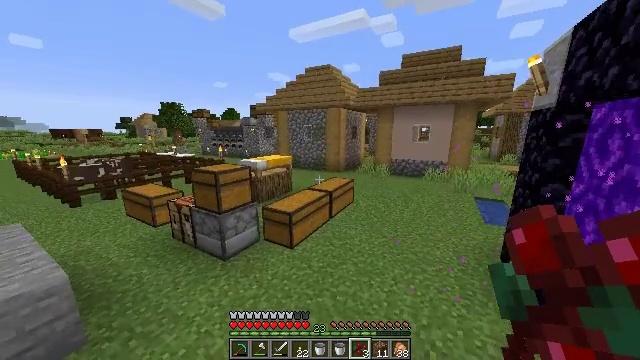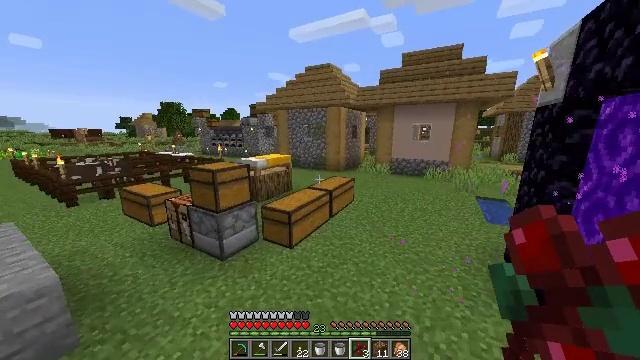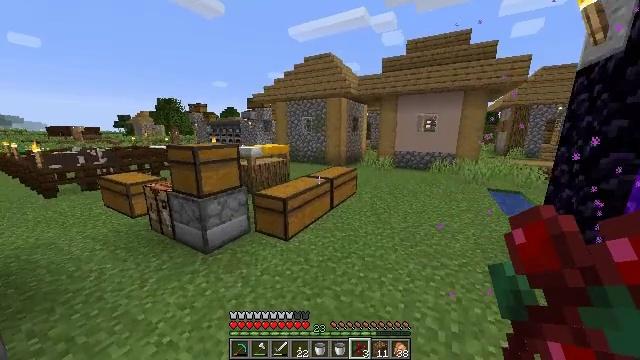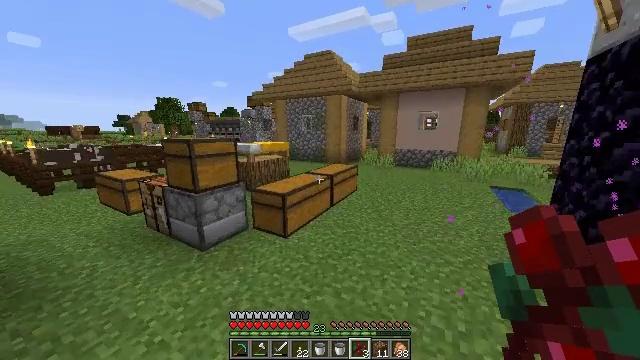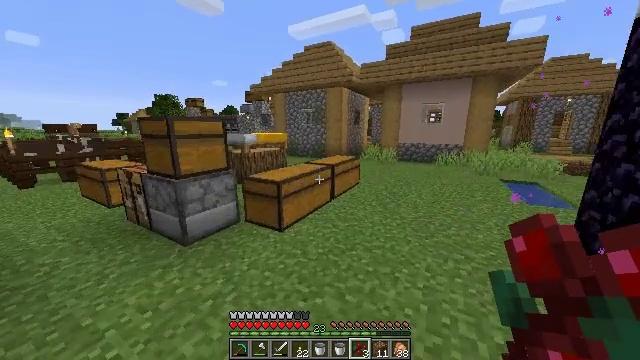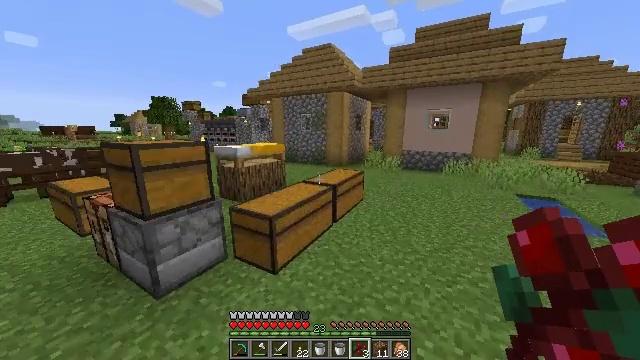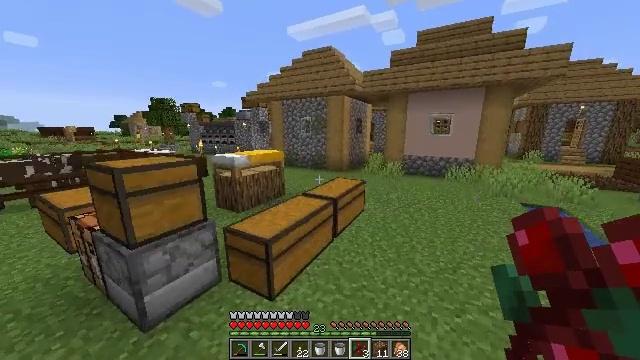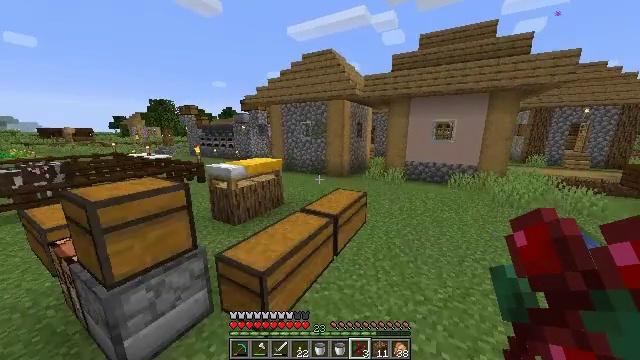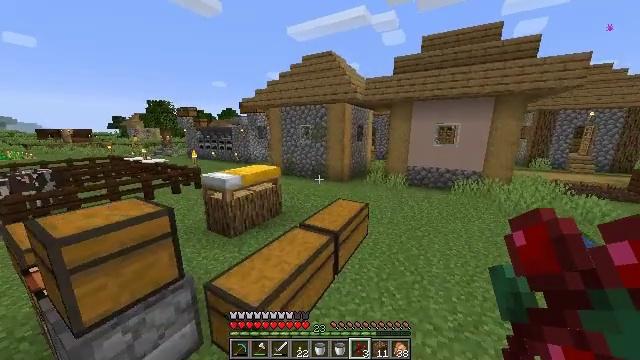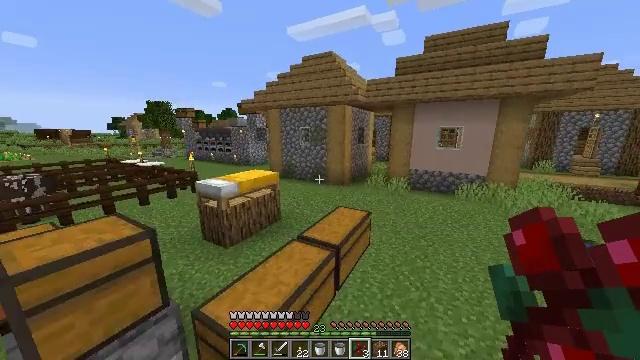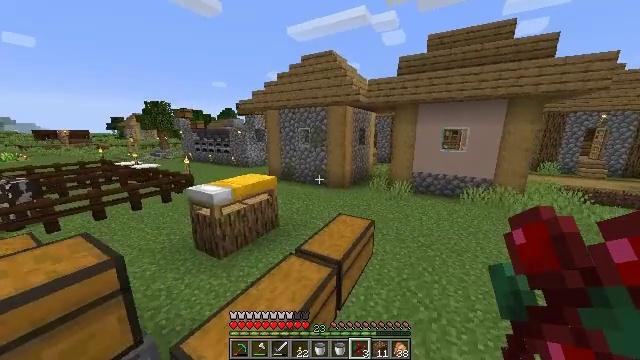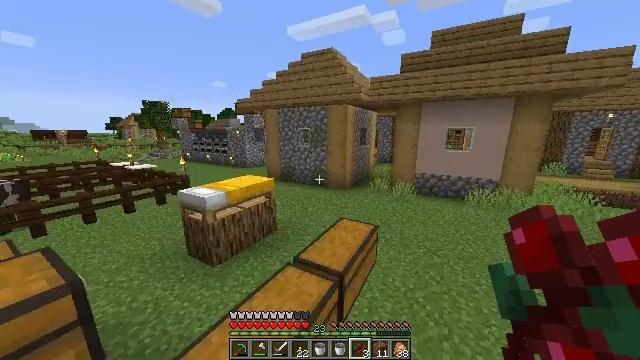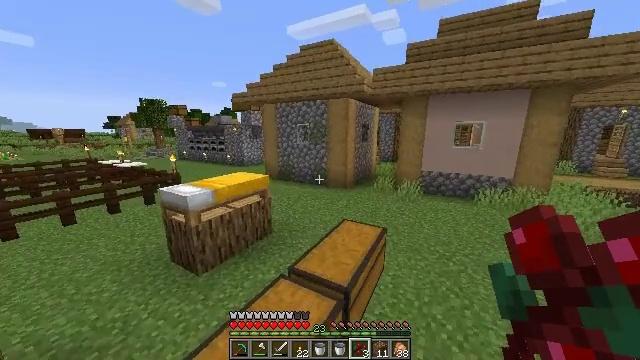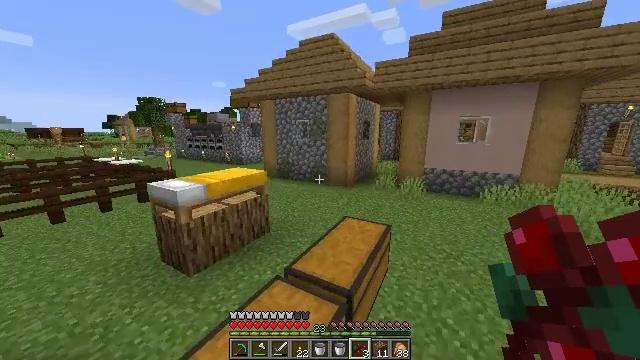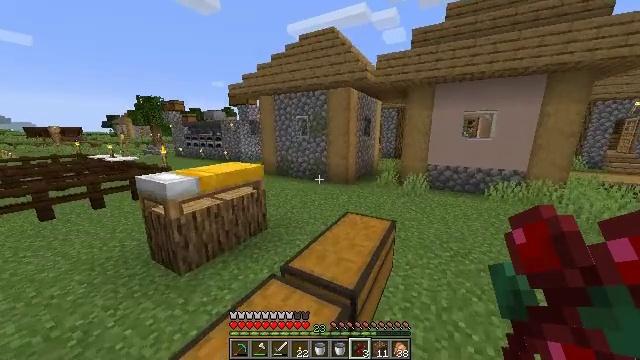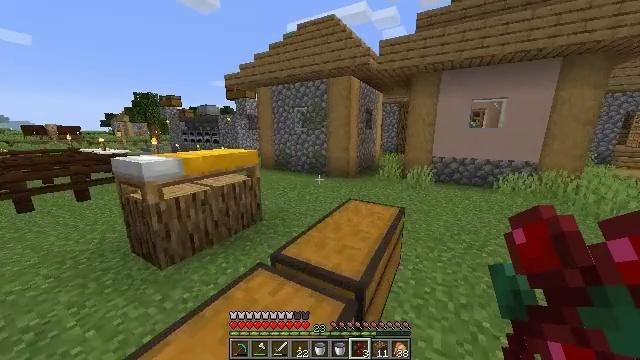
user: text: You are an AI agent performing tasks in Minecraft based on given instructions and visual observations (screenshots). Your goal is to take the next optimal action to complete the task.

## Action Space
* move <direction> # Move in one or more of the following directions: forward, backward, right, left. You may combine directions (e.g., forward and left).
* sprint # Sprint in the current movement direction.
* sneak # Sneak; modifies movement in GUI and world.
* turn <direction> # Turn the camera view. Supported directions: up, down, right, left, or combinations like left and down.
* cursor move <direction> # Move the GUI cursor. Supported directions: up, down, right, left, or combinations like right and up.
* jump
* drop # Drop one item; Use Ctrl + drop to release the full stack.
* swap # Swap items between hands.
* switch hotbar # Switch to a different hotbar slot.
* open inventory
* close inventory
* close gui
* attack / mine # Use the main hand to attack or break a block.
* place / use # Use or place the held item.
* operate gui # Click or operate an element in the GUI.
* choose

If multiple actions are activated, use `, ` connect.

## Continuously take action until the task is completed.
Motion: motion action
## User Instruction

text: Turn kelp into dried kelp by cooking it.
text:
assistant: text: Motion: move forward, jump
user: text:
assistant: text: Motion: move forward, jump
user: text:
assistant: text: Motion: move forward, jump
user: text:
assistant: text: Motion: move forward, jump
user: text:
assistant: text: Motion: move forward, sprint, jump
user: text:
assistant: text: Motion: move forward, sprint, jump
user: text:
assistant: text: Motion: move forward, sprint, jump
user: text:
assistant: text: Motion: move forward, sprint, jump
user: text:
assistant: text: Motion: move forward, jump
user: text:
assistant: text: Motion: move forward, jump
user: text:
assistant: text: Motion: move forward, jump
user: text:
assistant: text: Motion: move forward, jump
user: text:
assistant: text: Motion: move forward, jump
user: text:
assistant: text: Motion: move forward, jump
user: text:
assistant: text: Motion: move forward, jump
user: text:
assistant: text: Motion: move forward, sprint, jump
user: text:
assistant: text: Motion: move forward, sprint, jump
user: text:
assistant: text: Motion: move forward, sprint, jump
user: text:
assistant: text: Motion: move forward, sprint, jump
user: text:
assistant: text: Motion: move forward, sprint, jump
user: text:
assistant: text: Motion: move forward, turn left, jump
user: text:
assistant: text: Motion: move forward, turn left and down, jump
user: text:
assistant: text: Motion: move forward, turn left and down, jump
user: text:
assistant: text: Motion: move forward, turn left and down, jump
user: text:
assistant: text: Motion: move forward, turn left, jump
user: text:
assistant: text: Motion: move forward, turn left, jump
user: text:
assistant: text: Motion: move forward, turn left, jump
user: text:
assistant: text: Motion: move forward, turn left, jump
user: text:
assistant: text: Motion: move forward, sprint, turn left, jump
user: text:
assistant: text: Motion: move forward, sprint, turn left, jump